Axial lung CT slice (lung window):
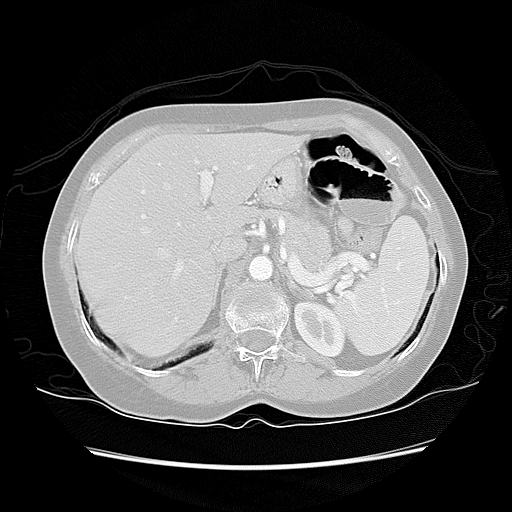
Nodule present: no